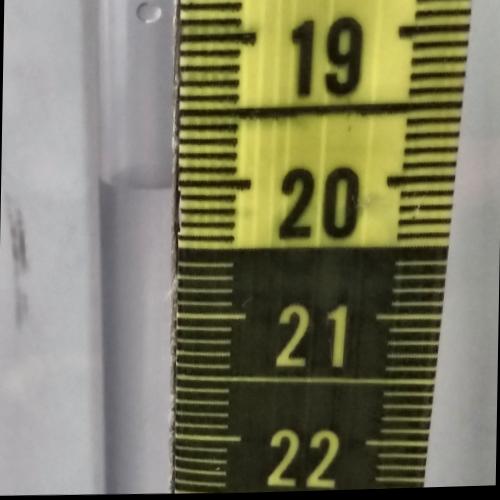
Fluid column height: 20.0 cm